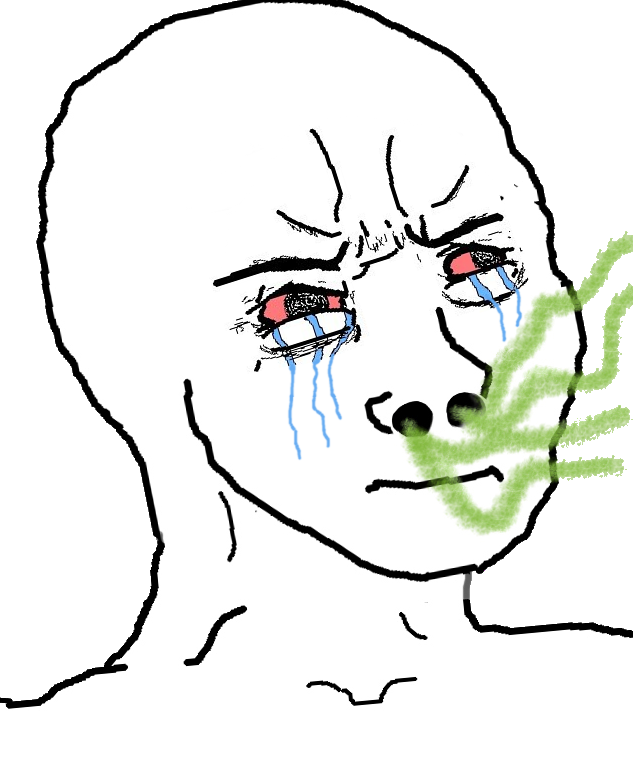
Label: 5_Crying_Wojak